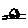
Label: car